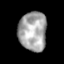
Tissue: skin
Cell type: Epithelial cells
Senescence score: 0.2669
Nuclear area (px): 1075
Mean DAPI intensity: 166.305